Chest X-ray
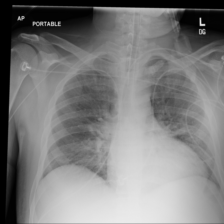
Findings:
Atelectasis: positive
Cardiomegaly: positive
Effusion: positive
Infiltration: positive
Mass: negative
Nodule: negative
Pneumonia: negative
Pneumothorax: negative
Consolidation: negative
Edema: negative
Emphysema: negative
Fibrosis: negative
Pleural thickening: negative
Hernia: negative